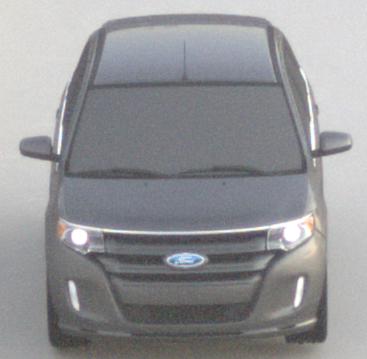
Make: Ford
Model: Edge
Detailed model: Gen. 1 Facelift
Model produced from: 2010
Model produced until: 2015
Doors: 5
Color: gray
Road condition: dry road
Daytime: sunrise or sunset
Contrast: low contrast